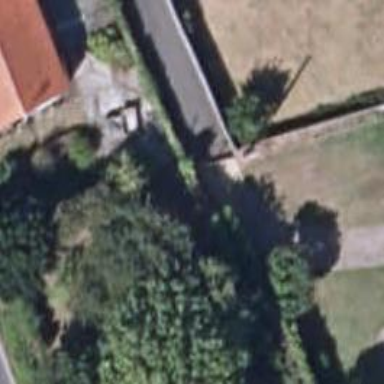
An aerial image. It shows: Gate.